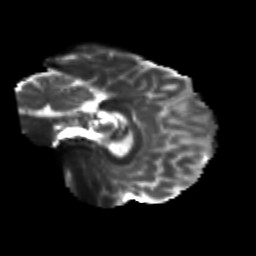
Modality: T2w
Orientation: sagittal
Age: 24
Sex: male
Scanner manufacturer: siemens
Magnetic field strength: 3 T
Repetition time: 3.5 s
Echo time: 0.113 s